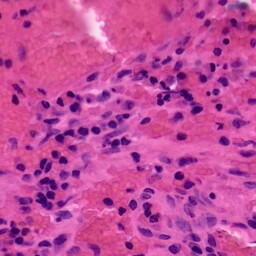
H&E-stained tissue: Colon